Interaction volume radius: 10 \u00c5
Interaction volume height: 30 \u00c5
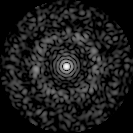
Disorder parameter: 0.8215